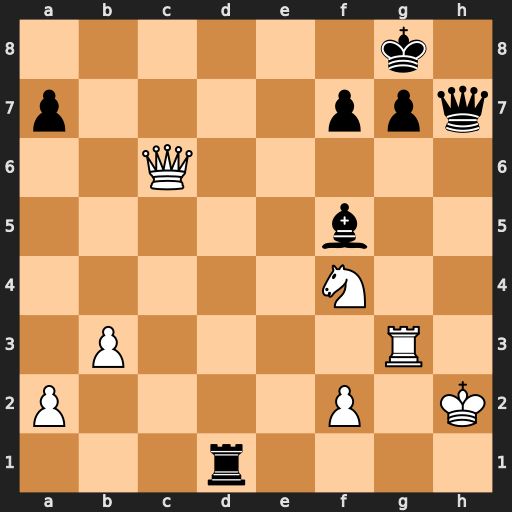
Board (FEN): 6k1/p4ppq/2Q5/5b2/5N2/1P4R1/P4P1K/3r4
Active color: w
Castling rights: -
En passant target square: -
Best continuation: Rh3 Rh1+ Qxh1 Bxh3 Nxh3